Aerial crown-view tile of a tropical tree (Barro Colorado Island, Panama), acquired 20250818:
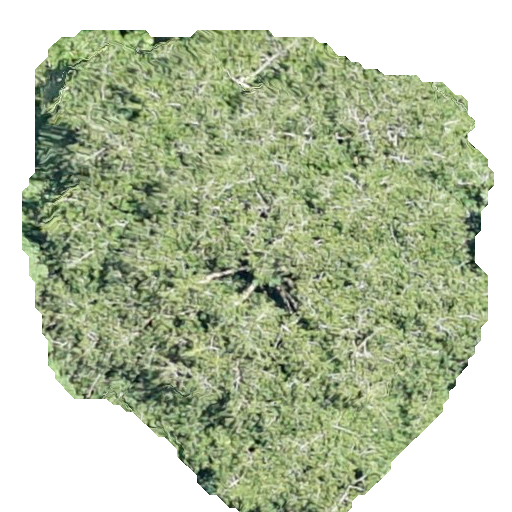
Species: Virola surinamensis
GBIF accepted scientific name: Virola surinamensis
Crown area: 257.464 m²